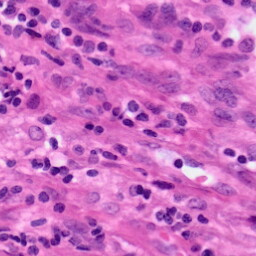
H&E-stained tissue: Lung